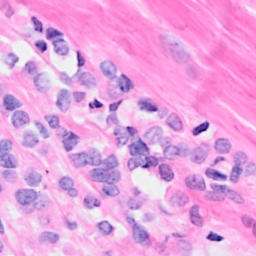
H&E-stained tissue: Breast